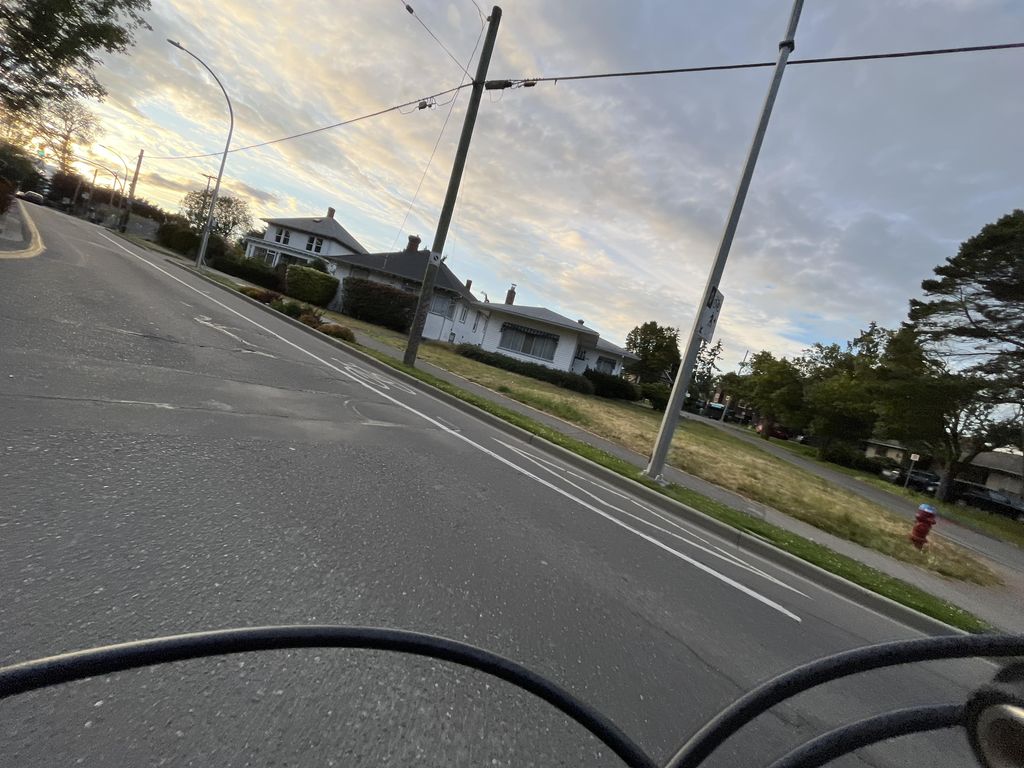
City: victoria